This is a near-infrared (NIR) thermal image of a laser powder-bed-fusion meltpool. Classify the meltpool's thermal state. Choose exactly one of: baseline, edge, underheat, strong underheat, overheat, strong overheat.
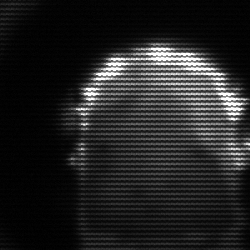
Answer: baseline